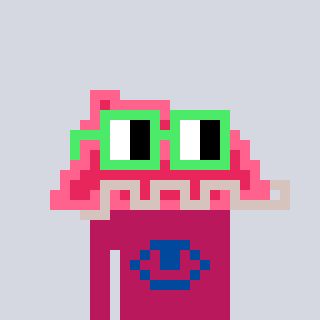
a pixel art character with square light green glasses, a retainer-shaped head and a darkpink-colored body on a cool background